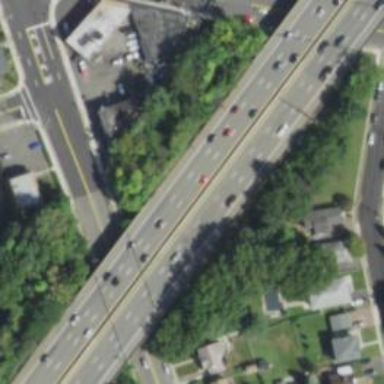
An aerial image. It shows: Urban freeway or expressway.